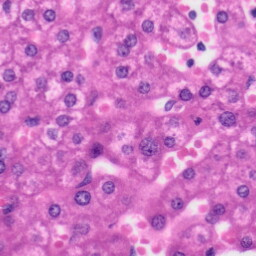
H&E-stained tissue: Liver